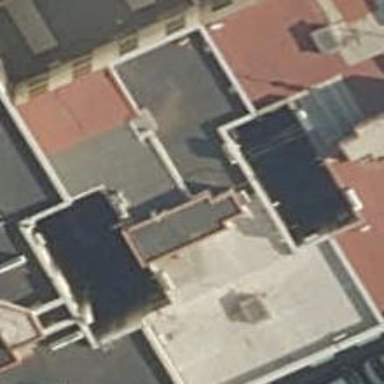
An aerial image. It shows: Residential building.